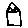
Label: house